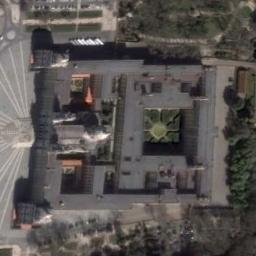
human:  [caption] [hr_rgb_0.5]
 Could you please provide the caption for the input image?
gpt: There are some trees near the palace .

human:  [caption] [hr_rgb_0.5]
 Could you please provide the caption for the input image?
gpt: The roofs of palaces are all black, And the whole looks like a rectangle .

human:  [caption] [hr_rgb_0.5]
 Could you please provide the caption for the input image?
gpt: The palace is on the open place surrounded by trees .

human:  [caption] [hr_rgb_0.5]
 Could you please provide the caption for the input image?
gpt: The dark gray palace with courtyards is surrounded by a grove of trees and a square .

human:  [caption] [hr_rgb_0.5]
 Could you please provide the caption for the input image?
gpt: There are some green trees beside the black palace .